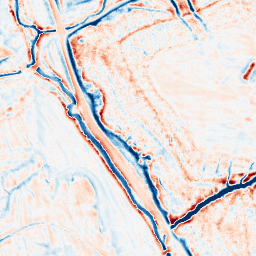
Category: edge_preserving
Decomposition family: bilateral
Decomposition parameters: d: 15
sigma_color: 50
sigma_space: 75
Upsampling method: quartic
Upsampling parameters: scale: 8
Upsampling scale: 8